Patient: sex F, age 39
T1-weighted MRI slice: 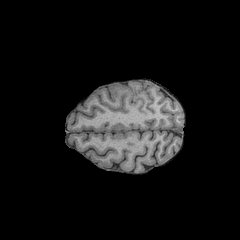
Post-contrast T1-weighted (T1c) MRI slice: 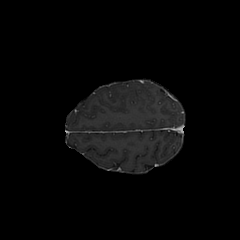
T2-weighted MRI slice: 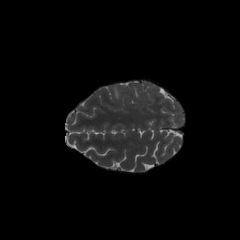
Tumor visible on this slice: yes
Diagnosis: Astrocytoma, IDH-mutant
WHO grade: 2